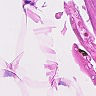
Metastatic tissue present: no